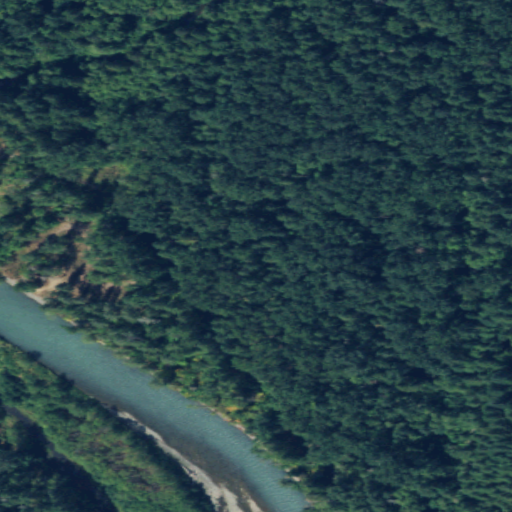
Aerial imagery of valley in Washington named Ohop Valley containing mixed forest, evergreen forest, open water, woody wetlands, and deciduous forest